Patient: sex M, age 60
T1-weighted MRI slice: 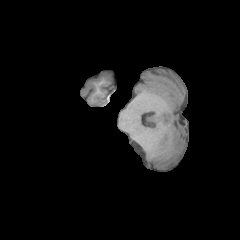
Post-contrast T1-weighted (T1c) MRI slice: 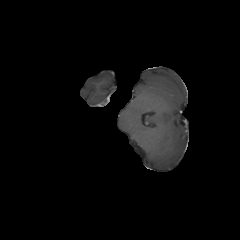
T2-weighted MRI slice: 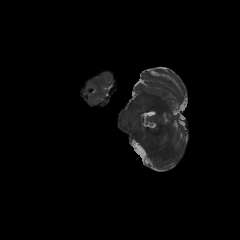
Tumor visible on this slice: no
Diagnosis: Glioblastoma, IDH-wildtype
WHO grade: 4